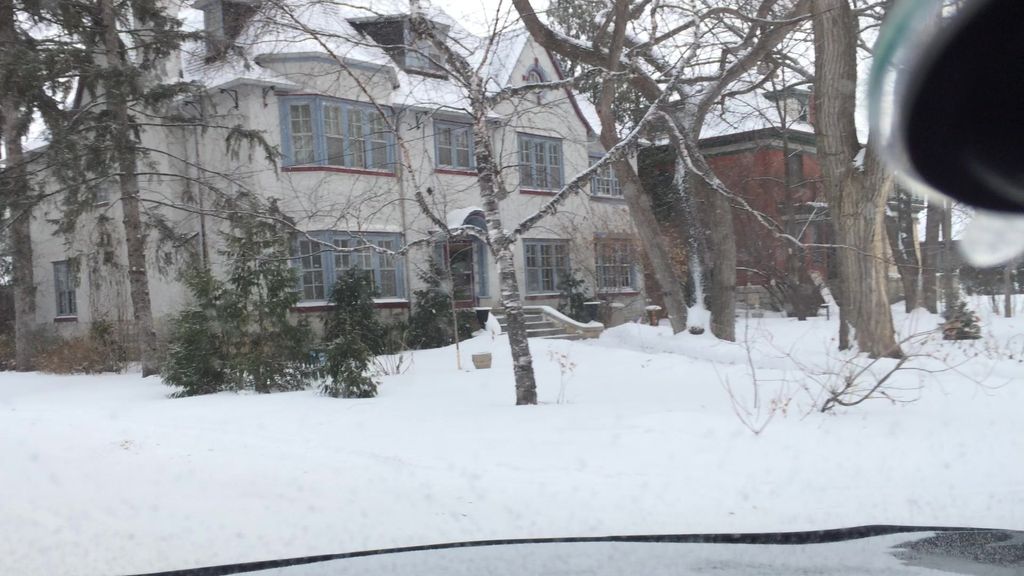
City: winnipeg